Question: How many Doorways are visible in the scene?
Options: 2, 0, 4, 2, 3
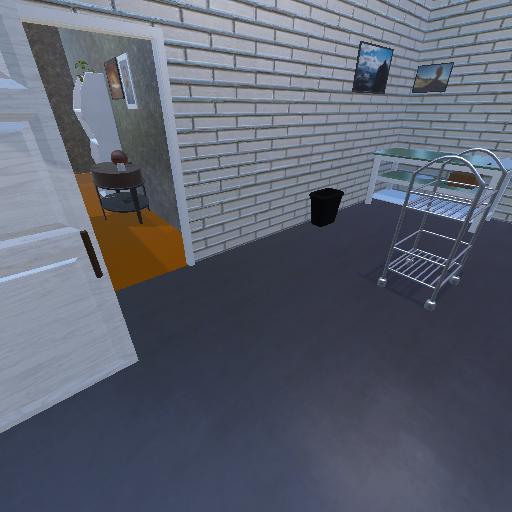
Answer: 2